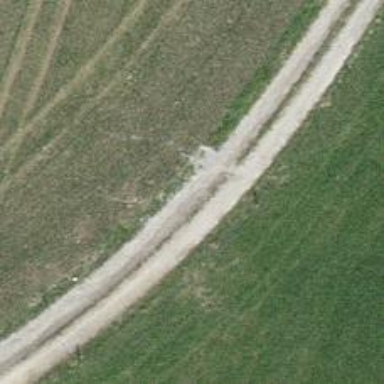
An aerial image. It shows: Ground track with tracktype of grade4.